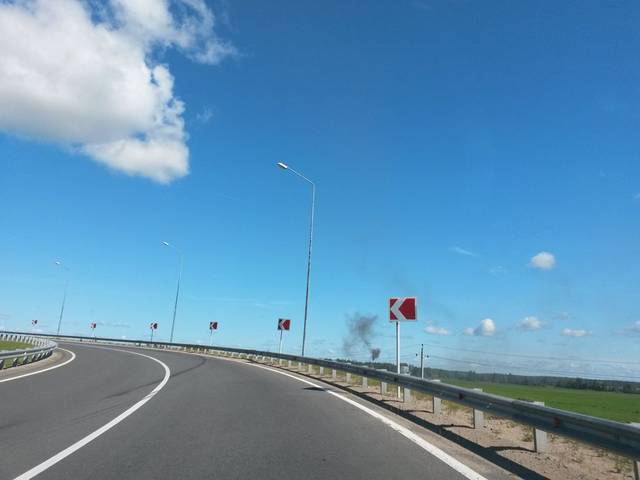
Region: Russia
Coordinates: 57.738, 39.9